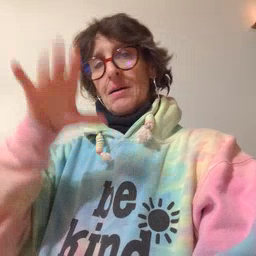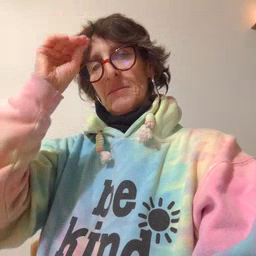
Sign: cowboy